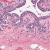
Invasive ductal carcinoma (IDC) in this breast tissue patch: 0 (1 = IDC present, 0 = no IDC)